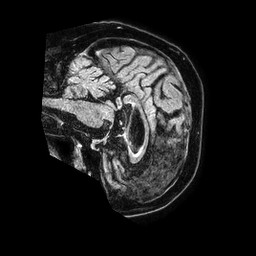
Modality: FLAIR
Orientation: sagittal
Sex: male
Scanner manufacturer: philips
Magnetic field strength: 1.5 T
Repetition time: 4.8 s
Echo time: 0.3 s